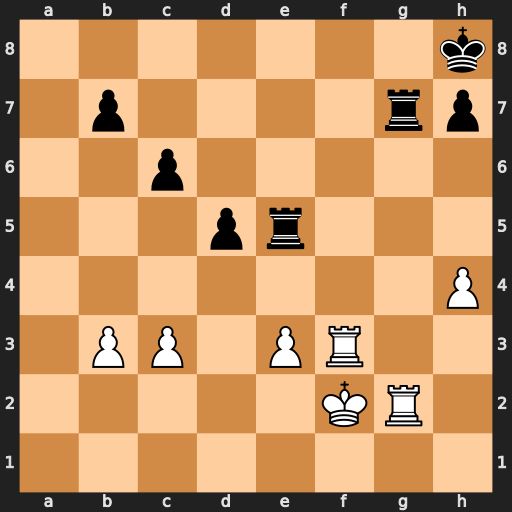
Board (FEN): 7k/1p4rp/2p5/3pr3/7P/1PP1PR2/5KR1/8
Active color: w
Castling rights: -
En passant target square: -
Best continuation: Rf8+ Rg8 Rgxg8#